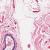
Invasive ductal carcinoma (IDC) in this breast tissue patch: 0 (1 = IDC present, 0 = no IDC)